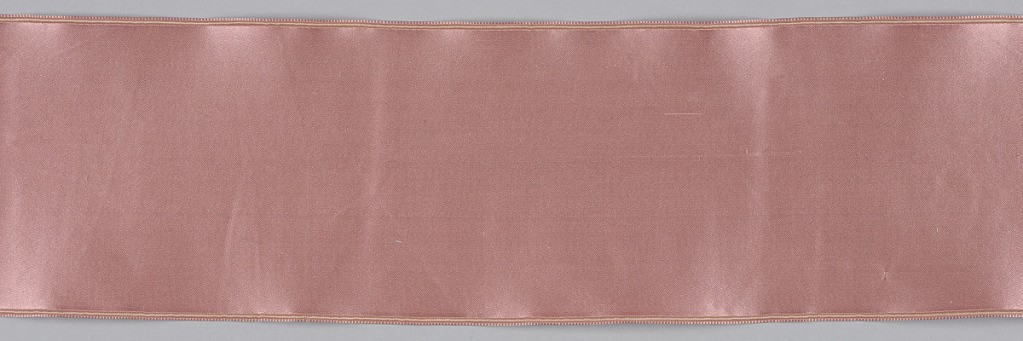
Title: Ribbon
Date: late 19th century
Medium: silk Technique: double-faced satin weave
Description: Pink satin ribbon with cord edge.